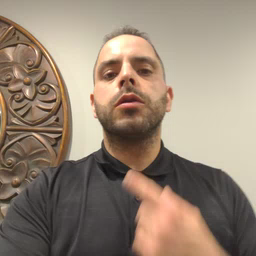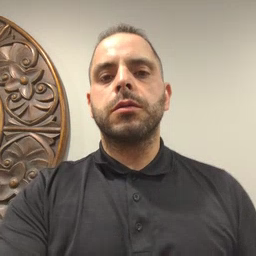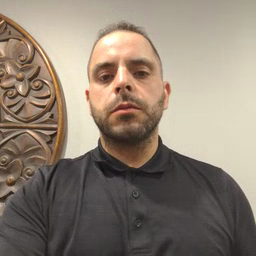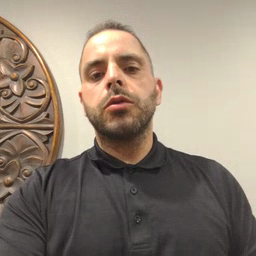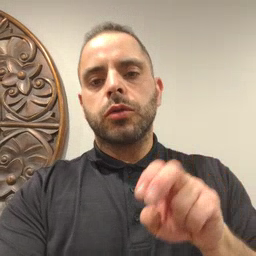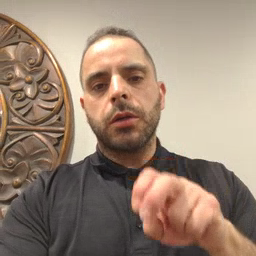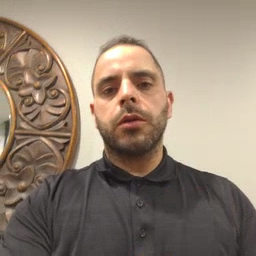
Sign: chair